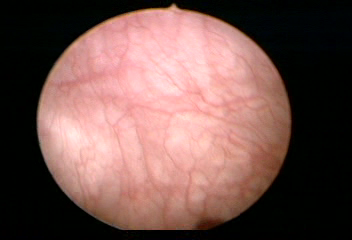
Modality: WLC
Class: Normal mucosa
Bladder cancer association: No